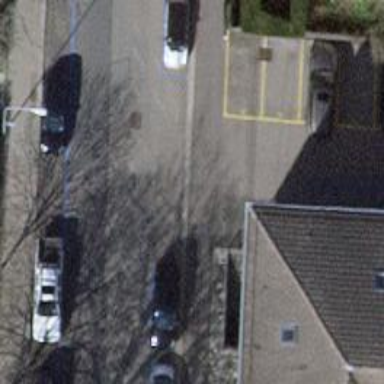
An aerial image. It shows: Unmarked crossing with traffic calming table on the road.